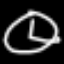
Label: clock